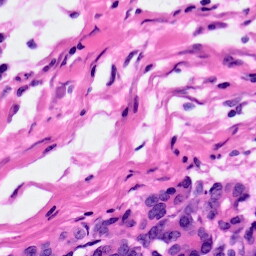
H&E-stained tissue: Pancreatic